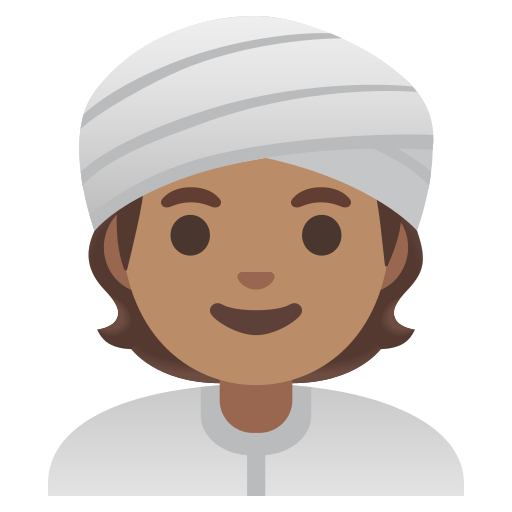
Emoji: 👳🏽